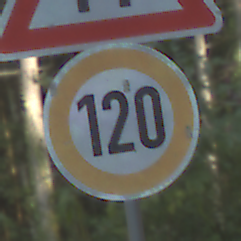
Verkehrszeichen: Geschwindigkeit120
Zusatzzeichen oben: VerengteFahrbahn
Umgebung: Outdoor, Nature
Tageszeit: MorningAfternoon
Wetter: Clear
Licht: Natural
Jahreszeit: NotSpecified
Kontrast: LowContrast